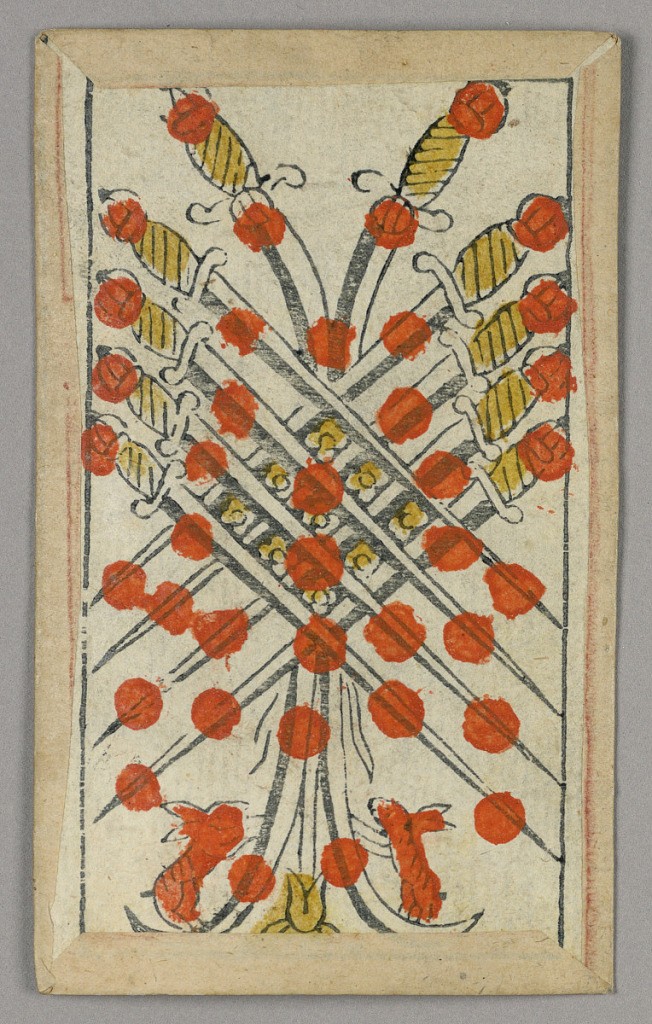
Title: Minchiate (Tarot) Playing Card
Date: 17th century
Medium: Stencil-colored woodblock print
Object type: Playing card
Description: Part of a set of Italian Minchiate playing cards.